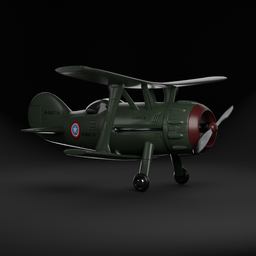
Label: mechanical